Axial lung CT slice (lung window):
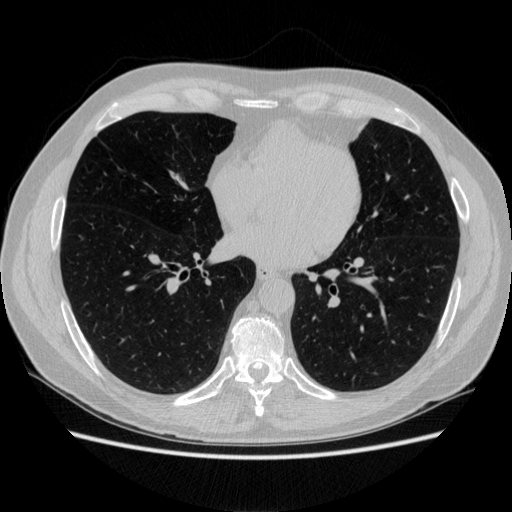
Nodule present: no